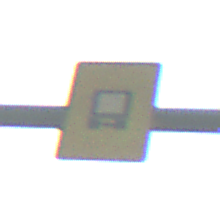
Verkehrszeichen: KennzeichnungspflichtigeFahrzeugeGefaehrlicheGueterOhnePfeilsymbol
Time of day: SunriseSunset
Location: Outdoor (Nature)
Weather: PartlyCloudy
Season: NotSpecified
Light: Natural